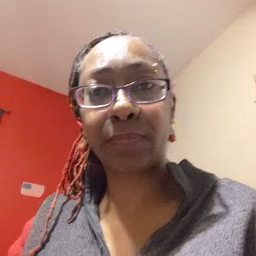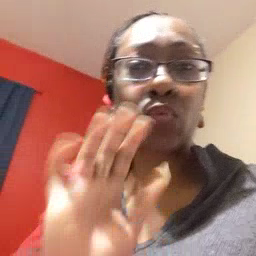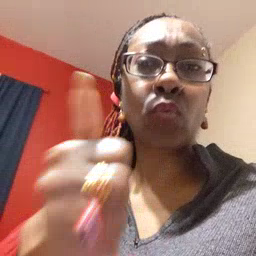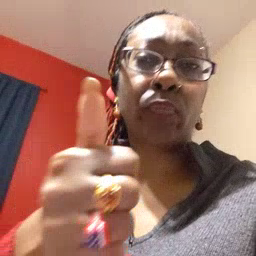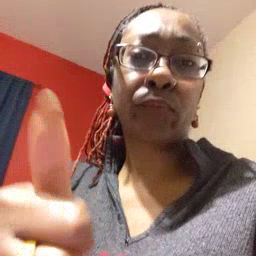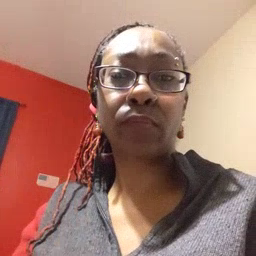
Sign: yourself